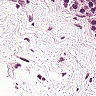
Metastatic tissue present: no